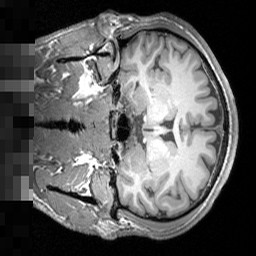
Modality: T1w
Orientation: coronal
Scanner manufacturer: siemens
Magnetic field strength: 3 T
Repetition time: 1.5 s
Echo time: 0.00291 s